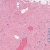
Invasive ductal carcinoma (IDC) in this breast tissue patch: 0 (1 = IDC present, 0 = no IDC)